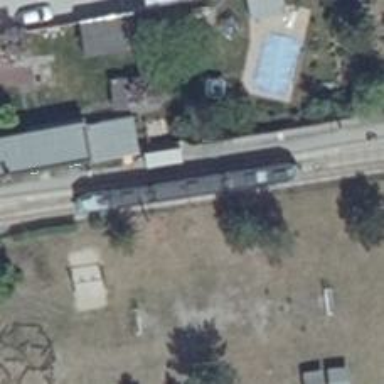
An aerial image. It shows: Tram stop position for public transport.